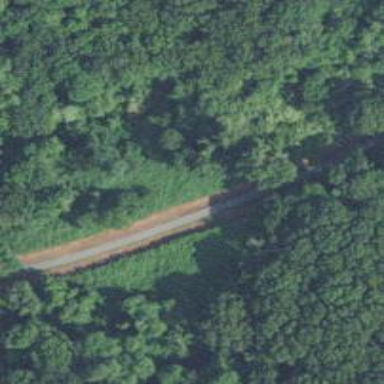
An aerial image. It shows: Abandoned railway path.